Here is a 2-D grayscale rendering of raw bearing vibration samples (signal-to-image). Determine the bearing's health state. Answer with exactly one of: normal, inner_race, outer_race, ball.
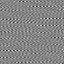
Answer: outer_race